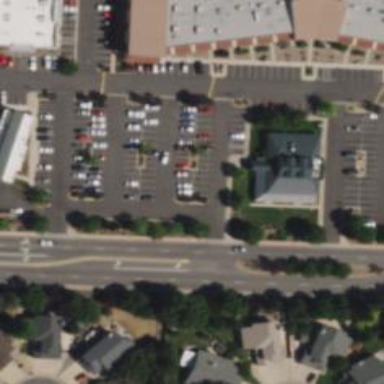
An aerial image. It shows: Secondary road with separate asphalt sidewalk.